Aerial crown-view tile of a tropical tree (Barro Colorado Island, Panama), acquired 20250317:
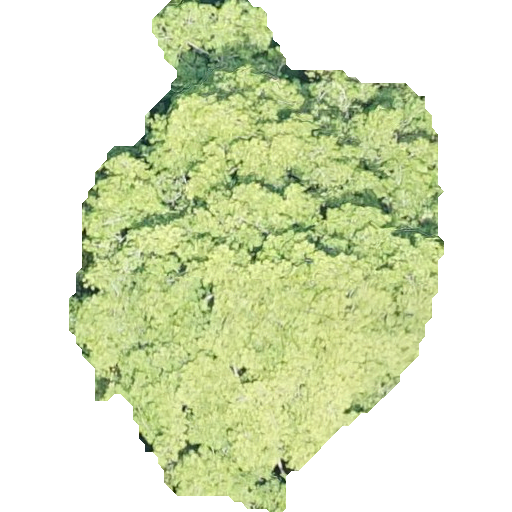
Species: Virola surinamensis
GBIF accepted scientific name: Virola surinamensis
Crown area: 193.511 m²